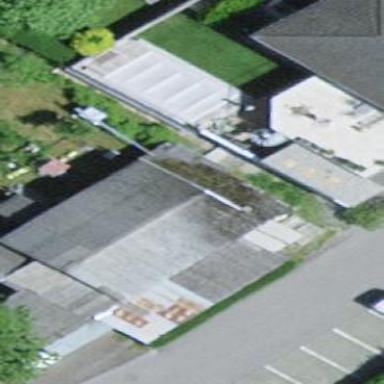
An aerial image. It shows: Shed.